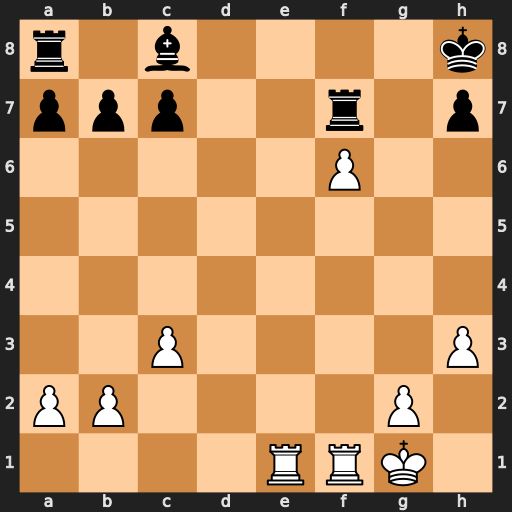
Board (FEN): r1b4k/ppp2r1p/5P2/8/8/2P4P/PP4P1/4RRK1
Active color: w
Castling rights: -
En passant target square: -
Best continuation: Re8+ Rf8 Rxf8#